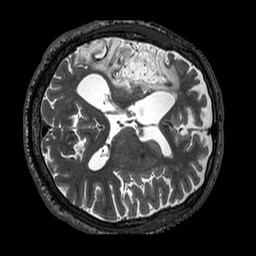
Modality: T2w
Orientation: axial
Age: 64
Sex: male
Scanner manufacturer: siemens
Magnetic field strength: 3 T
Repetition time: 3.2 s
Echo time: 0.567 s